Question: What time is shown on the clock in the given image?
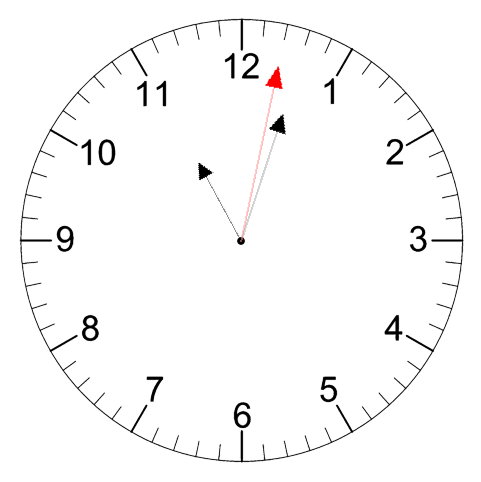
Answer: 11:03:02